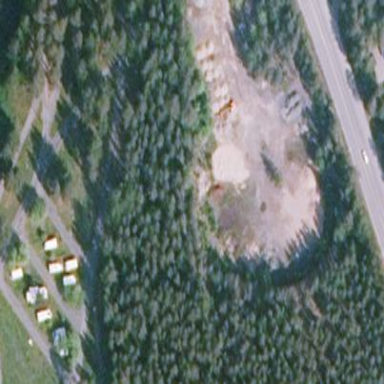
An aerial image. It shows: Quarry area.